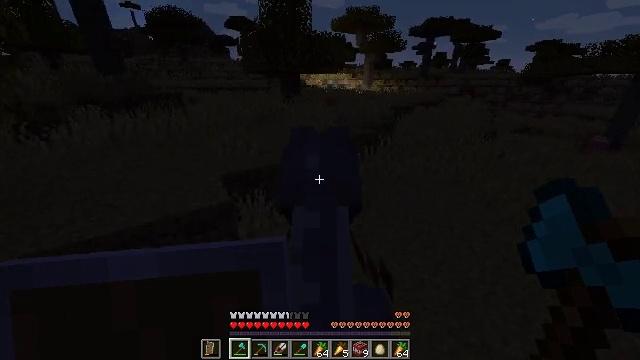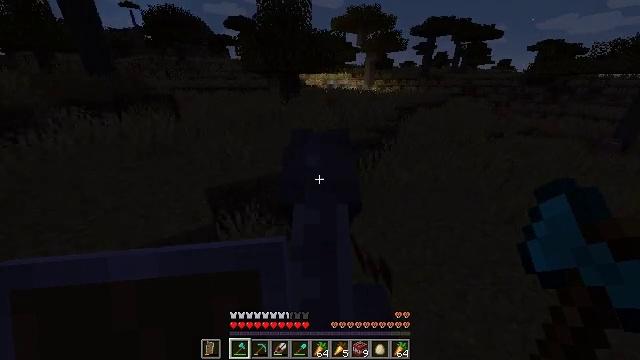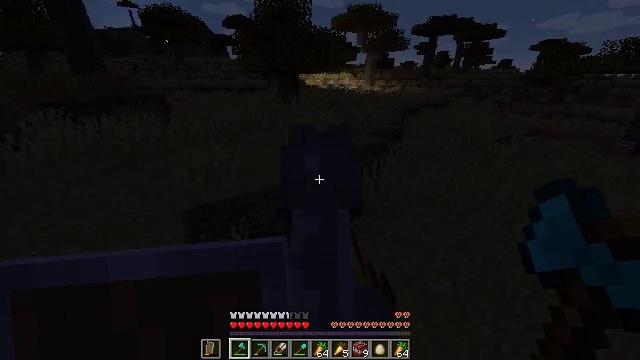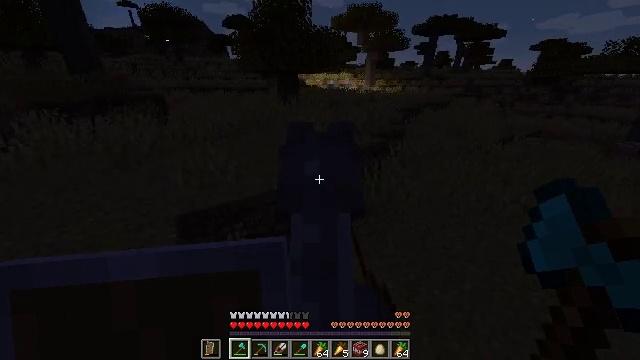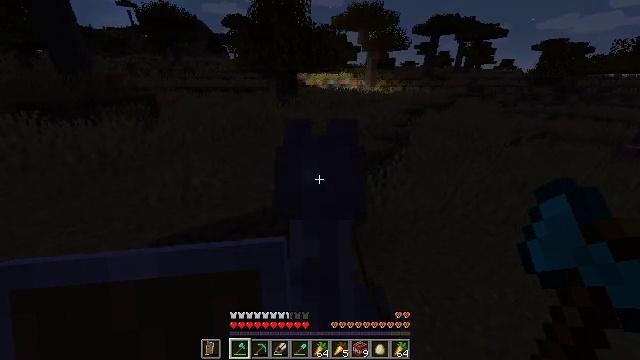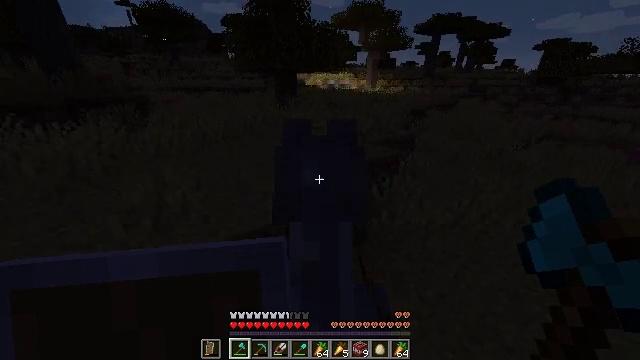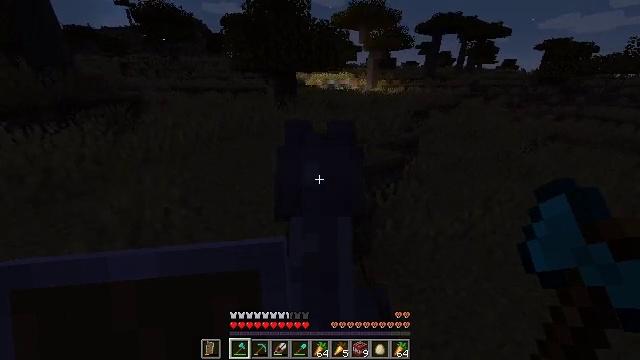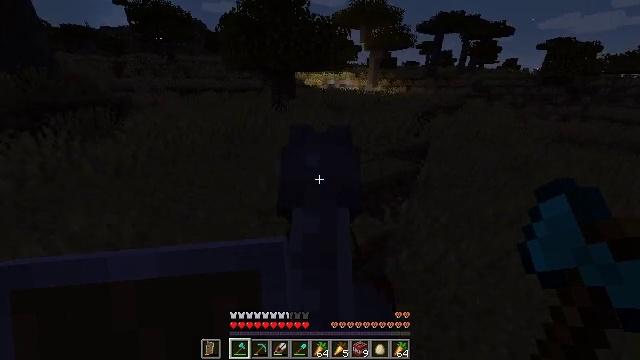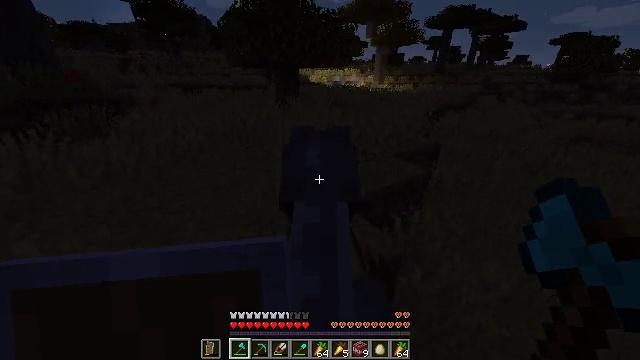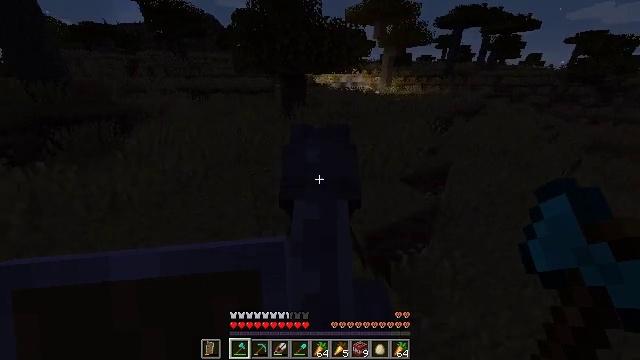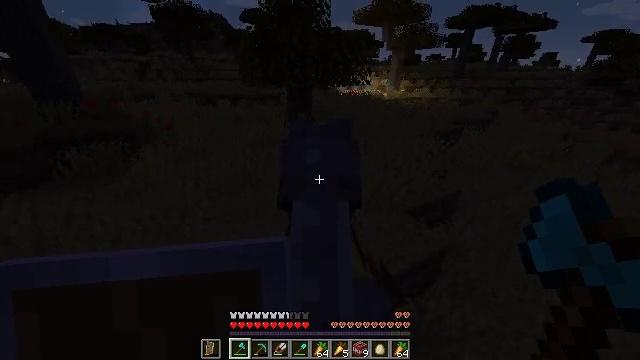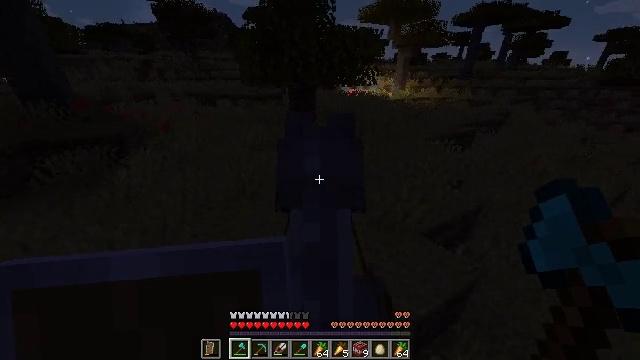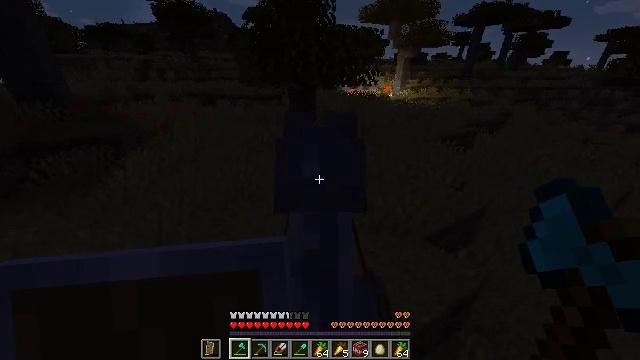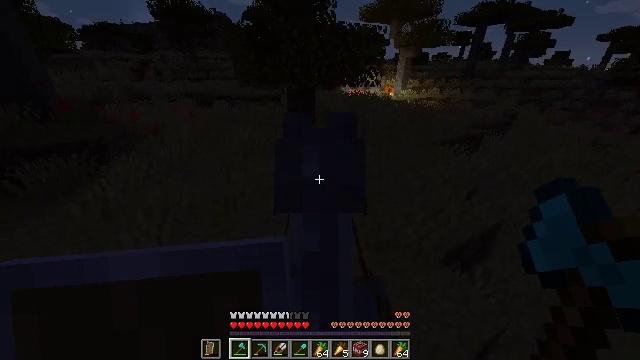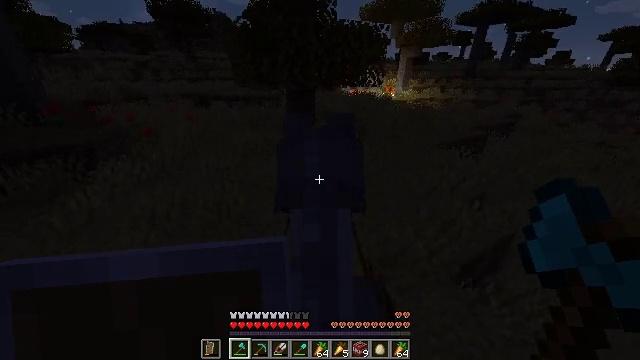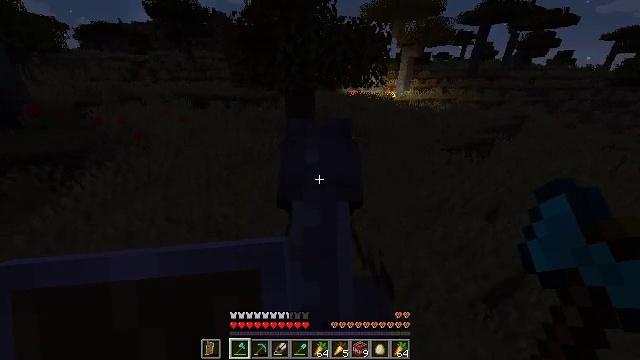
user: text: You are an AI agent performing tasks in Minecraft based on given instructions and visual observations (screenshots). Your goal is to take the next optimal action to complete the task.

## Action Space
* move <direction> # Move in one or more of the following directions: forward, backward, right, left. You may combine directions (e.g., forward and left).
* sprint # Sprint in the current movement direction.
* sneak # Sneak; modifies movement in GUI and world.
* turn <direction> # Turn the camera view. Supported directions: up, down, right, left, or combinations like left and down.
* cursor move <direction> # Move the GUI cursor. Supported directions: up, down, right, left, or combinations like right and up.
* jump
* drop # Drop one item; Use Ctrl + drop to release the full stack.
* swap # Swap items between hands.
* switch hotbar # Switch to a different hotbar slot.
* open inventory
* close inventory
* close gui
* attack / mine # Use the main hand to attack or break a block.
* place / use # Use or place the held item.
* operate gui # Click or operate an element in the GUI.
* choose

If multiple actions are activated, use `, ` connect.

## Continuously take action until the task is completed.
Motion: motion action
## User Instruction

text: Break the fire block.
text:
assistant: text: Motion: move forward, sprint
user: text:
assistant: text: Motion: move forward, sprint
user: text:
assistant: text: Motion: move forward, sprint
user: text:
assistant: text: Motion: move forward, sprint
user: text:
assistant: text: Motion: move forward, sprint
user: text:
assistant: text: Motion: move forward, sprint
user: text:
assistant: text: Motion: move forward, sprint
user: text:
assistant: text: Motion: move forward, sprint, turn left
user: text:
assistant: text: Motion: move forward, sprint, turn left
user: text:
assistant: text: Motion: move forward, sprint, turn left
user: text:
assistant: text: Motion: move forward, sprint
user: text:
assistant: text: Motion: move forward, sprint
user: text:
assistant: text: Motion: move forward, sprint
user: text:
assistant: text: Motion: move forward, sprint
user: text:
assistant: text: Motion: move forward, sprint
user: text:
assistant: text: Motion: move forward, sprint
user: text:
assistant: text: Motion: move forward, sprint
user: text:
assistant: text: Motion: move forward, sprint, turn left
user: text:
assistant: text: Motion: move forward and move left, sprint, turn left and down
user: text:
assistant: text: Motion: move forward and move left, sprint, turn left
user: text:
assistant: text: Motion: move forward and move left, sprint
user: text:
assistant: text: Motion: move forward and move left, sprint
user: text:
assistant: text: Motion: move forward, sprint
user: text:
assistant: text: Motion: move forward, sprint
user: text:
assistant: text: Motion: move forward and move left, sprint
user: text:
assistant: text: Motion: move forward and move left, sprint
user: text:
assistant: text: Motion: move forward and move left, sprint
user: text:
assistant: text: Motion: move forward and move left, sprint, turn right and up
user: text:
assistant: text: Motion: move forward, sprint, turn right and up
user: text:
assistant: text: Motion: move forward, sprint, turn right